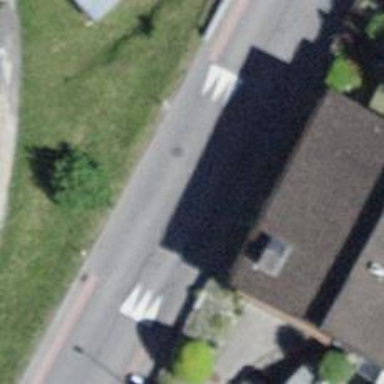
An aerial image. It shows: Table-style traffic calming feature.